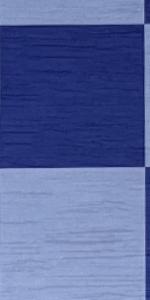
Label: Empty